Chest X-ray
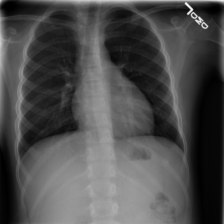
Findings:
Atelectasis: negative
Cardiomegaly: negative
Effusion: negative
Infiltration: positive
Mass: negative
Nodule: negative
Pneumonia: negative
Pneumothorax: negative
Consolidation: negative
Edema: negative
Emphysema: negative
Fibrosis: negative
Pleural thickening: negative
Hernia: negative